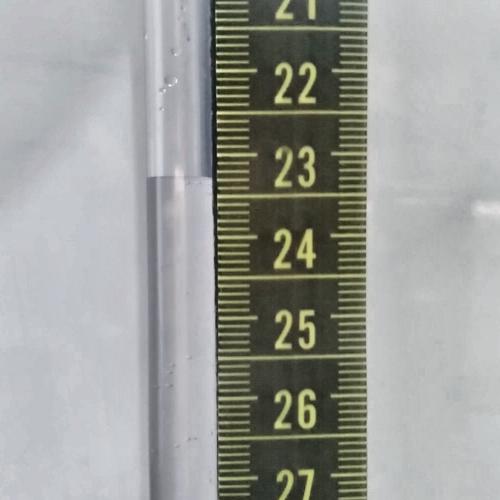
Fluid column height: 23.3 cm